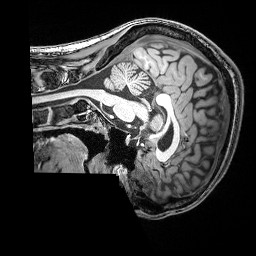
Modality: T1w
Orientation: sagittal
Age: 25
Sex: male
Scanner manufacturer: siemens
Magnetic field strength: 3 T
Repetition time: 2.53 s
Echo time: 0.00388 s